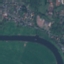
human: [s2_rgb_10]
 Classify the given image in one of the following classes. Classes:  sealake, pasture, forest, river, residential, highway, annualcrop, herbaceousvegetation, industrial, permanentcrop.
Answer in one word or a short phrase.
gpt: River